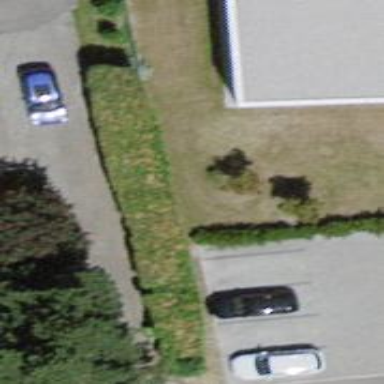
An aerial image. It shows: Hedge barrier.